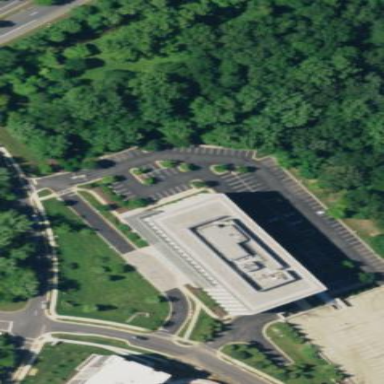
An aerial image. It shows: Office building.